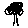
Label: tree